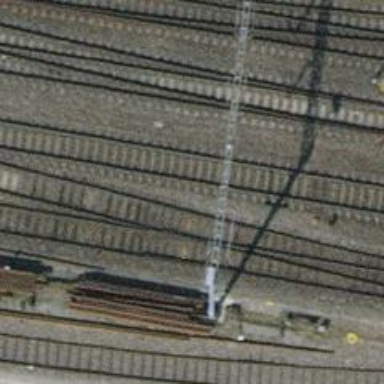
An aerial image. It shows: Rail siding with electrified contact lines for trains.